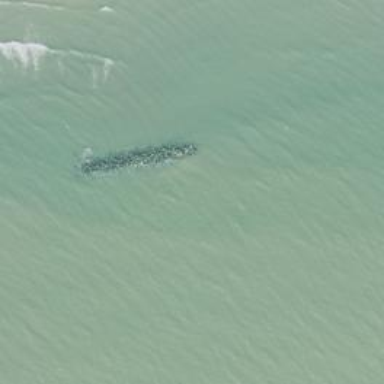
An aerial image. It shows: Breakwater structure.